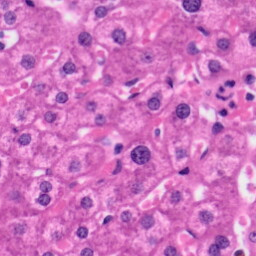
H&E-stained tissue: Liver